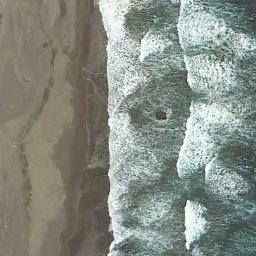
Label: beach